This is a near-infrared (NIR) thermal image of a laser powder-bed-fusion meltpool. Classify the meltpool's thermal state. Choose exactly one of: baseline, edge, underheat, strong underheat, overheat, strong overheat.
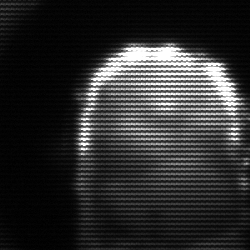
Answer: baseline